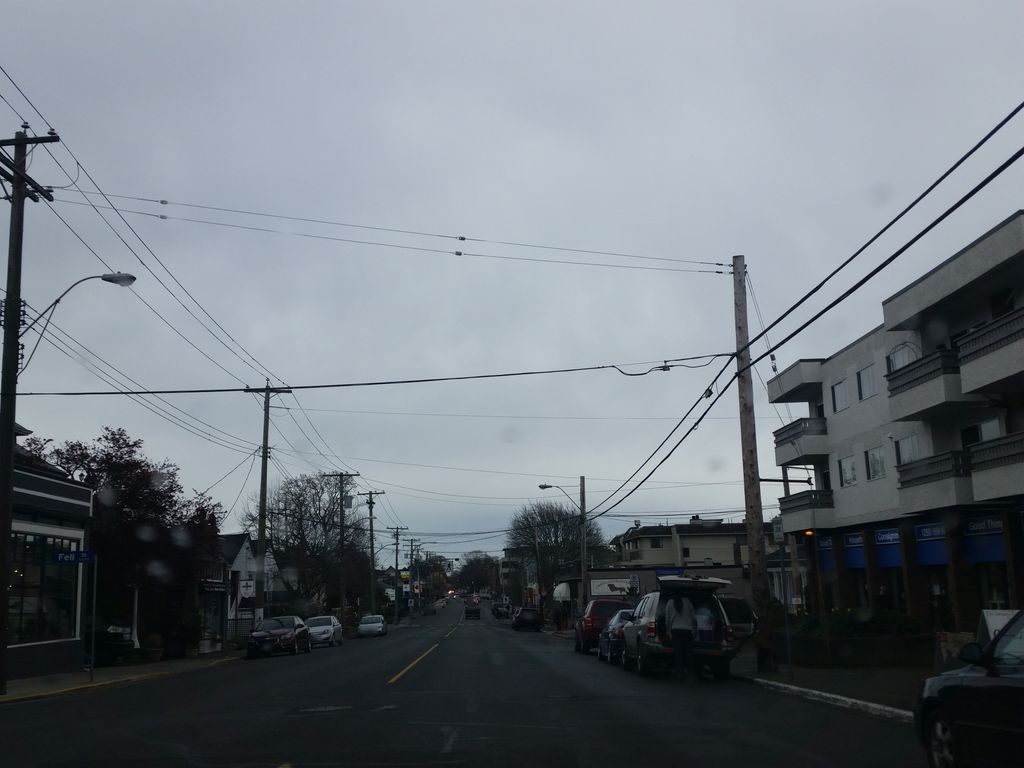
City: victoria